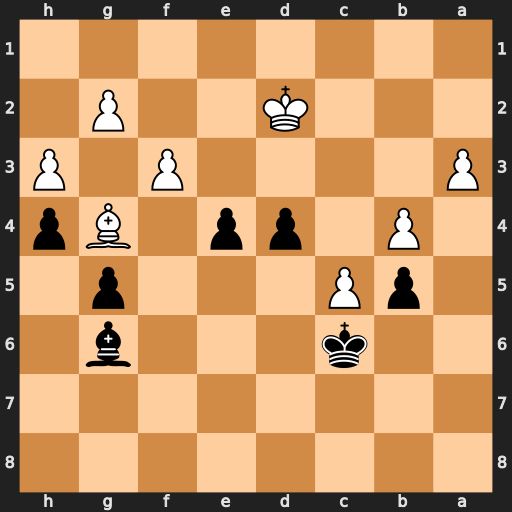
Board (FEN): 8/8/2k3b1/1pP3p1/1P1pp1Bp/P4P1P/3K2P1/8
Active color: b
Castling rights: -
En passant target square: -
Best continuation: e3+ Ke2 Bf7 f4 Bc4+